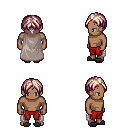
a pixel art fantasy rpg character, male body template, human, dark skin, gray cape, red pants, white blonde parted hairstyle, gray slippers, four views (front, back, left, right), 2x2 character sprite sheet, small pixel art, hard edges, no anti-aliasing